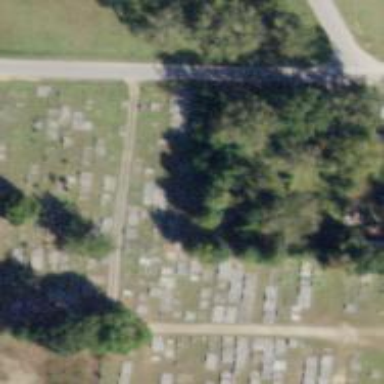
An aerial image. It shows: Cemetery.